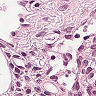
Metastatic tissue present: no